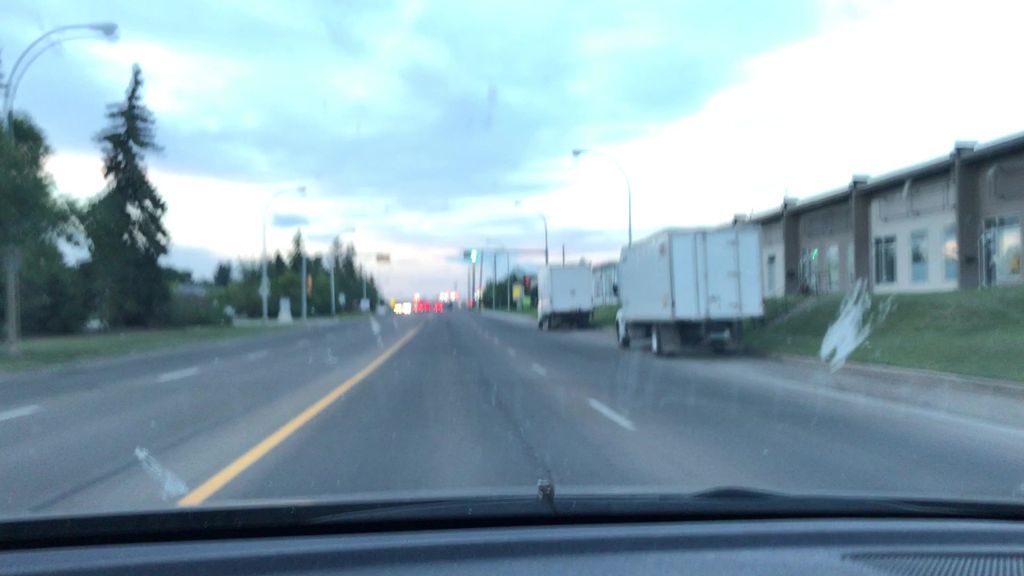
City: edmonton